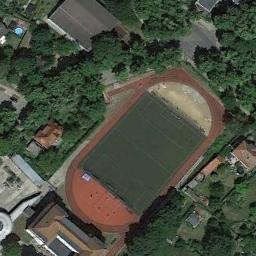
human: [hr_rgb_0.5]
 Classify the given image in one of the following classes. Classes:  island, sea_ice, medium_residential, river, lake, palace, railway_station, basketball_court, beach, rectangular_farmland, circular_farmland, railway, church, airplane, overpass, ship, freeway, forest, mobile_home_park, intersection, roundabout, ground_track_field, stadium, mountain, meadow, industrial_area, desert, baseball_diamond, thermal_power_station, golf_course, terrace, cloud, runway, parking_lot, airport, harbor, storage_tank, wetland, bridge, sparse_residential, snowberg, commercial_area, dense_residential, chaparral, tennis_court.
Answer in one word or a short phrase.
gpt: ground_track_field